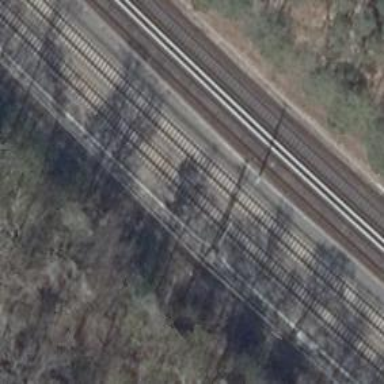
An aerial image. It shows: Railway milestone with catenary mast.